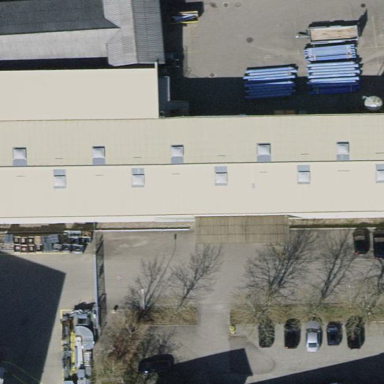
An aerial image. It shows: Industrial building.